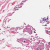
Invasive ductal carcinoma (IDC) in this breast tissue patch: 0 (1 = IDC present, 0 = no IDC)